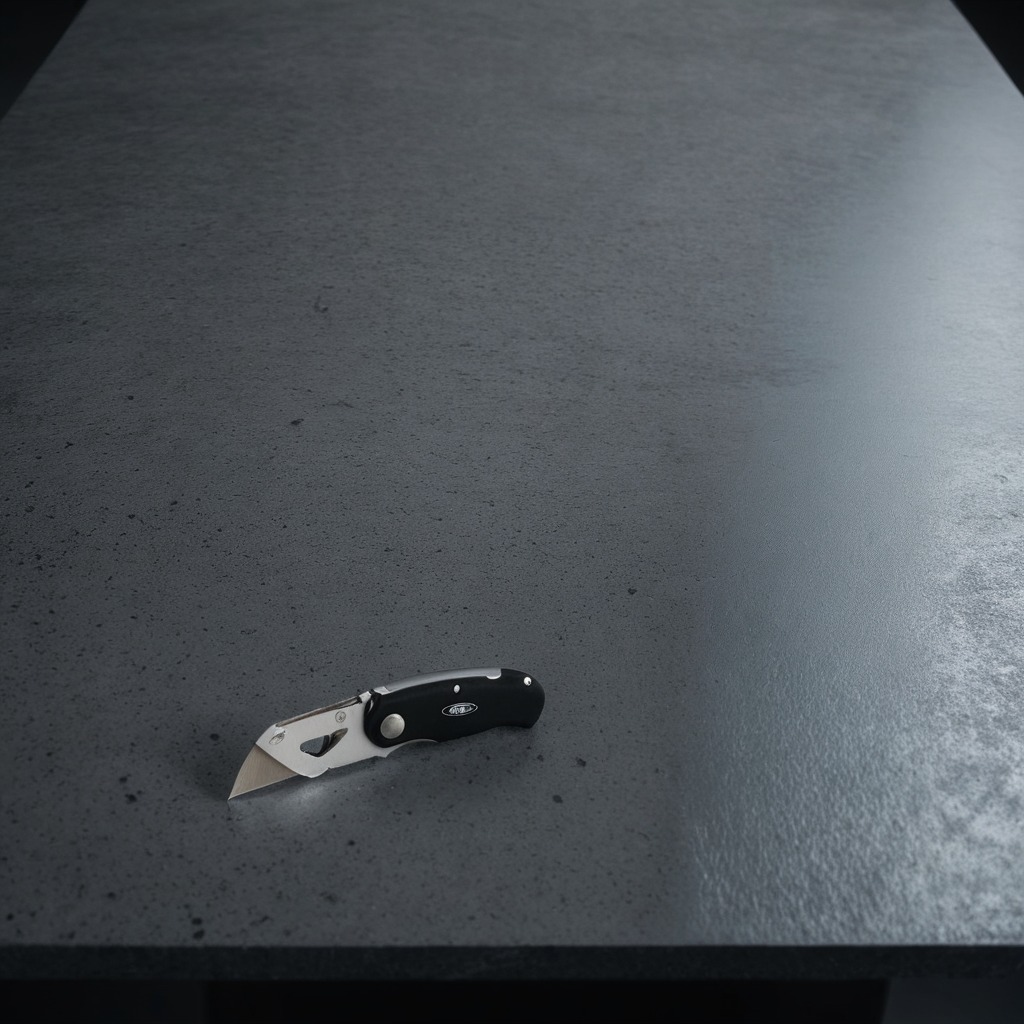
A utility knife is lying on the clean granite table inside a workshop at night.